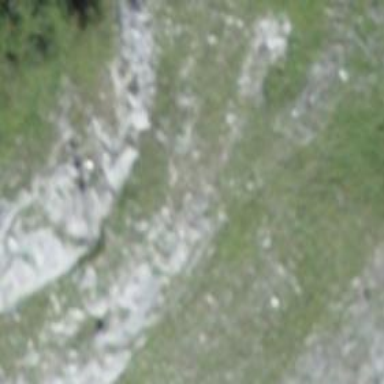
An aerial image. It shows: Cliff in nature.